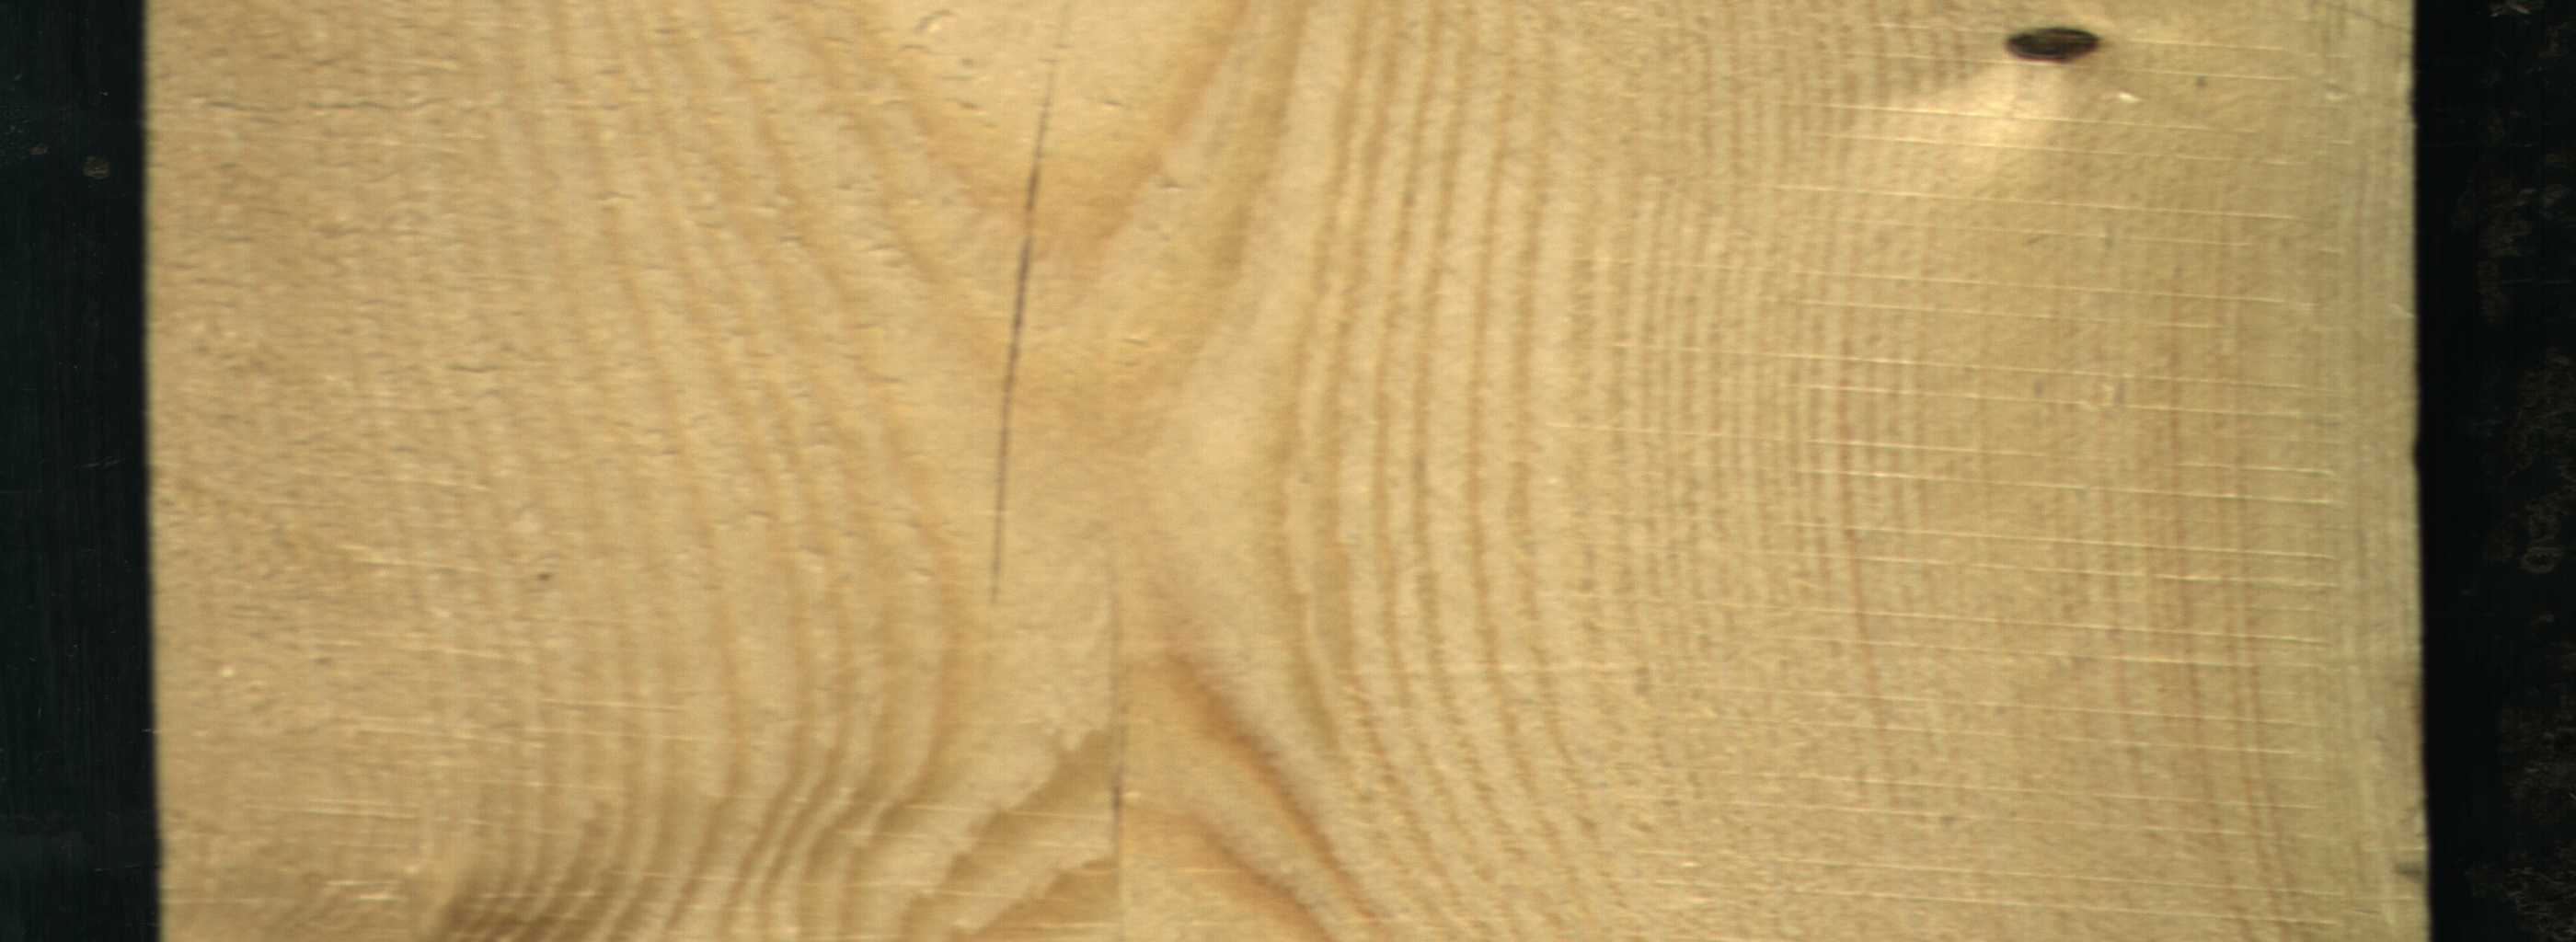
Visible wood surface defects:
Crack
Dead_Knot